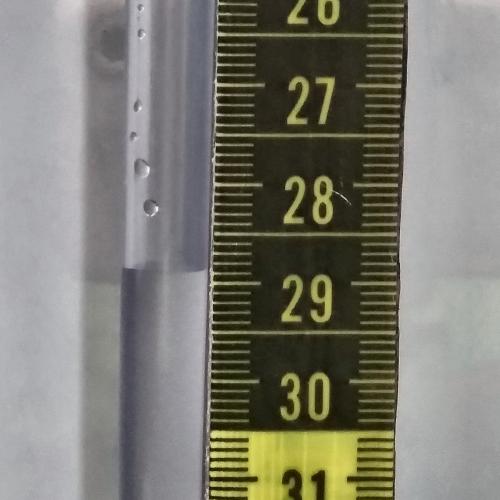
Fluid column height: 28.9 cm